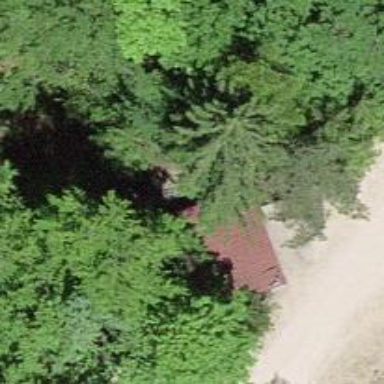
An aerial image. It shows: Picnic shelter amenity.